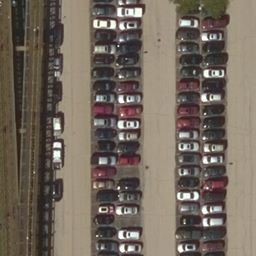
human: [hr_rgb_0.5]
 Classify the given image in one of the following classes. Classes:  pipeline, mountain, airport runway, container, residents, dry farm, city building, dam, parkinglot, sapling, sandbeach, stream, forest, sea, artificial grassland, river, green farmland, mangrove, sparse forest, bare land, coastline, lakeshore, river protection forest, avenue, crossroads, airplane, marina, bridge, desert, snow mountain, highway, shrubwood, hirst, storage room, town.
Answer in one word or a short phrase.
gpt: parkinglot